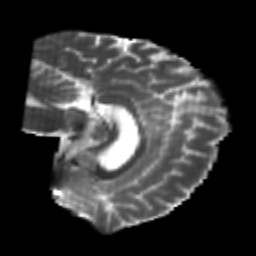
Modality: T2w
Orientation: sagittal
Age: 26
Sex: male
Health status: healthy
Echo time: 0.074 s